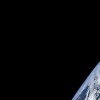
Label: space